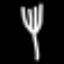
Label: fork